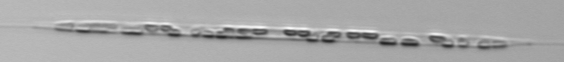
Label: Rhizosolenia